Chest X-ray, AP view. Patient: 47 years old, sex M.
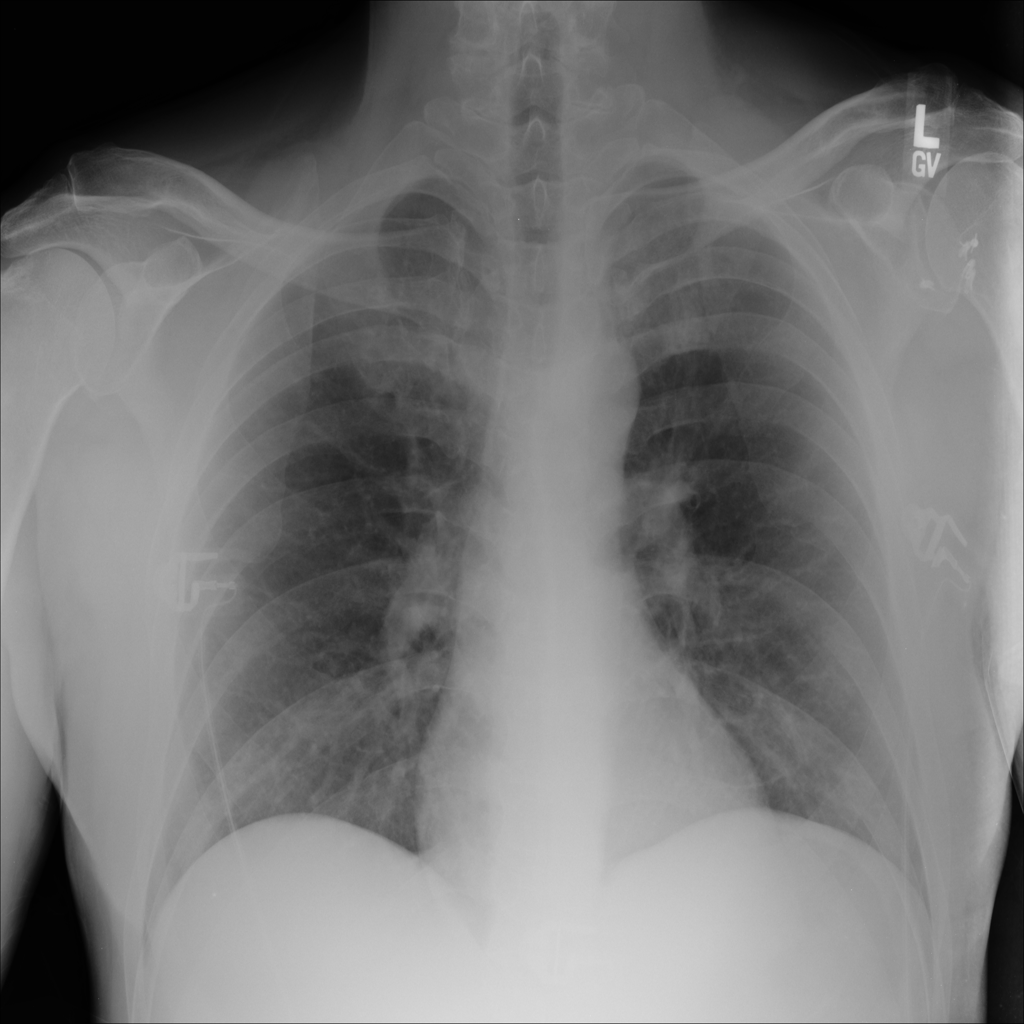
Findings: No Finding